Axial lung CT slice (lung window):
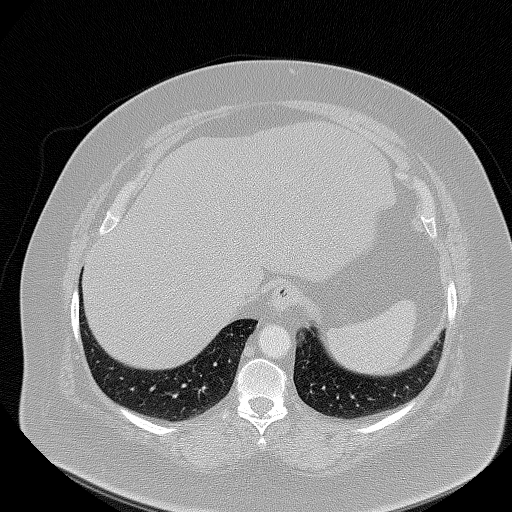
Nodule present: no